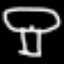
Label: mushroom